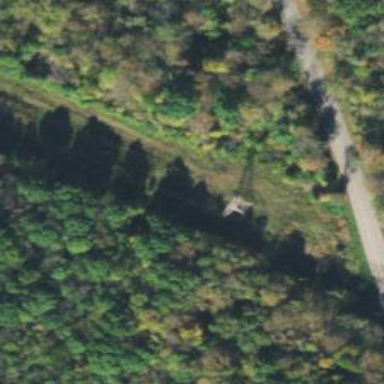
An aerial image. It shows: Lattice structure tower.